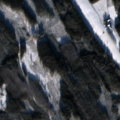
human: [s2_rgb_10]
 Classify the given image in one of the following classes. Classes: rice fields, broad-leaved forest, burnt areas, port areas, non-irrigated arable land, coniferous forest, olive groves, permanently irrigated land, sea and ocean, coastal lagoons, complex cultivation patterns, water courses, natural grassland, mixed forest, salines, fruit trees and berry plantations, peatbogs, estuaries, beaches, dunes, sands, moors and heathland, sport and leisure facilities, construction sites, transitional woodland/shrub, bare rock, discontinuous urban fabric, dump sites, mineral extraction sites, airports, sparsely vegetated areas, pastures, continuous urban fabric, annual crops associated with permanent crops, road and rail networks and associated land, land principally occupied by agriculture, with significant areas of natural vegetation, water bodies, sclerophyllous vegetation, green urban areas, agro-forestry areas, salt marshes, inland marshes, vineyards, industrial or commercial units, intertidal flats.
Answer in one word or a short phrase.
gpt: land principally occupied by agriculture, with significant areas of natural vegetation, coniferous forest, mixed forest, transitional woodland/shrub